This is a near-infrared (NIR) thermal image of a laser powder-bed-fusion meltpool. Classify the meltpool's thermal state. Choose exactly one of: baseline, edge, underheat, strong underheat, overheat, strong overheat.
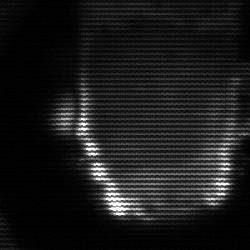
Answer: baseline